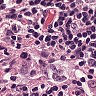
Metastatic tissue present: yes